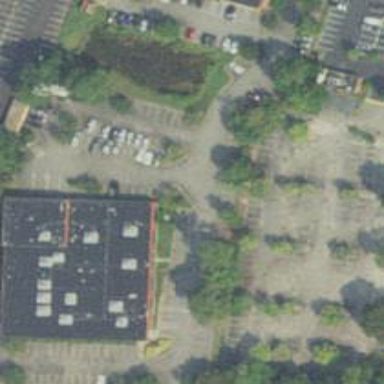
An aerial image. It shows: Commercial building.